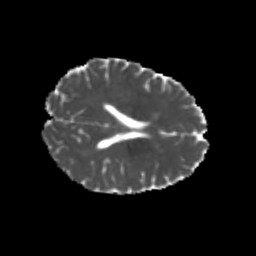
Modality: MD
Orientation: axial
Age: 20
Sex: male
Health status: healthy
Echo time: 0.074 s